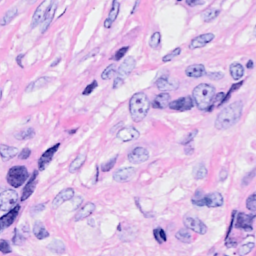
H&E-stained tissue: Breast